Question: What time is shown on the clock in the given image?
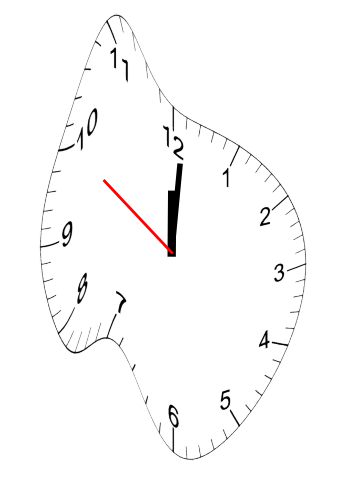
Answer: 12:00:50